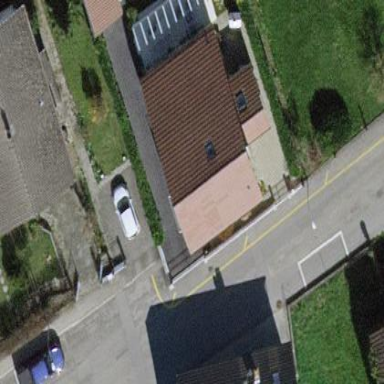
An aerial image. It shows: House with saltbox-shaped roof.